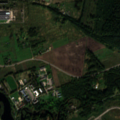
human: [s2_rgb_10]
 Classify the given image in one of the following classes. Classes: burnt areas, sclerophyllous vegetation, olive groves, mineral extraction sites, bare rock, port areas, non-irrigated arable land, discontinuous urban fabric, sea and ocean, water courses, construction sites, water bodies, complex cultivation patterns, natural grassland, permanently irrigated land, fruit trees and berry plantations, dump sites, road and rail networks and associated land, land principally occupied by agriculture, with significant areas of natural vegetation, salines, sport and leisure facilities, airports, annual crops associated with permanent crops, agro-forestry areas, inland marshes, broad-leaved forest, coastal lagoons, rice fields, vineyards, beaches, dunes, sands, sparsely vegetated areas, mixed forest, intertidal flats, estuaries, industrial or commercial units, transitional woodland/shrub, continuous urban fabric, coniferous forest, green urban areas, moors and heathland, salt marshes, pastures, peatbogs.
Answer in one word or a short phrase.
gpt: discontinuous urban fabric, industrial or commercial units, airports, complex cultivation patterns, coniferous forest, mixed forest, water bodies